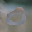
Label: 0